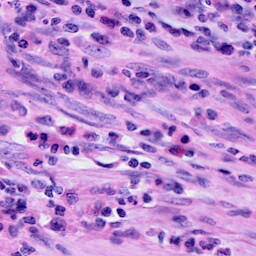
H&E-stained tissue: Cervix